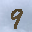
Label: 9